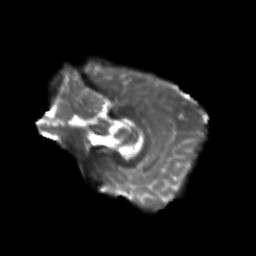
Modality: T2w
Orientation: sagittal
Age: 19
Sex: female
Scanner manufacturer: siemens
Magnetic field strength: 3 T
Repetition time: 3.5 s
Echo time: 0.104 s